Question: I am trying to understand prepared statements using PHP and mysqli. I tried to read on some tutorials, manual and this one: <URL>, but I have not yet found any satisfying answer.
Someone wrote in answer as:
> When you prepare an SQL statement, you can insert a placeholder (?)
where a column value would go, then use bind_param() to safely
substitute that placeholder for the real column's value. This prevents
any possibility of an SQL injection.
I found some code in tutorials like this:
'''
$stmt = $con->prepare("INSERT INTO user_accounts VALUES (?,?,?,?)");
$stmt->bind_param('xyz', $sample1, $sample2, $sample3, $sample4); // bind to the parameter
'''
I understood that we write '?' instead of our variable, so that the actual values can be given later. MySQL prepares a plan for query execution, and then variables are given as parameters.
What does this line of code mean?
'''
bind_param('xyz', $sample1, $sample2, $sample3, $sample4);
'''
Four variables are given with something 'xyz' as parameters... What exactly does parameter 'xyz' mean here? Is it necessary to write and will it later be used? I didn't find it used elsewhere.
I only want an answer for the first parameter:

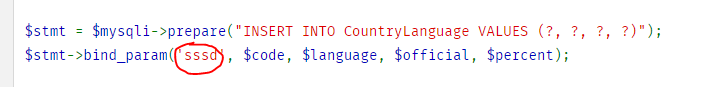
Answer: I think you understand the concept of binding parameters, so I won't go into that. Nonetheless, you might want to review <URL> for more background information.
The mysqli API for binding parameters is arguably not very elegant. It looks like this:
'''
bool mysqli_stmt::bind_param ( string $types , mixed &$var1 [, mixed &$... ] )
'''
This means that the first argument to this function, '$types', gives mysqli the information what your parameters are/what it should treat them as. Following that are the individual parameters.
The '$types' argument is a string of individual characters, with each character denoting a type. There are four possible types: 'i', 'd', 's' and 'b', which stand for , , and . So if you wanted to bind two integers and one string, in that order, the '$type' parameter needs to be 'iis'. You then follow that by the actual values:
'''
$int1 = 42;
$int2 = 11;
$str = 'foo';
$stmt->bind_param('iis', $int1, $int2, $str);
'''